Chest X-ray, PA view. Patient: 61 years old, sex F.
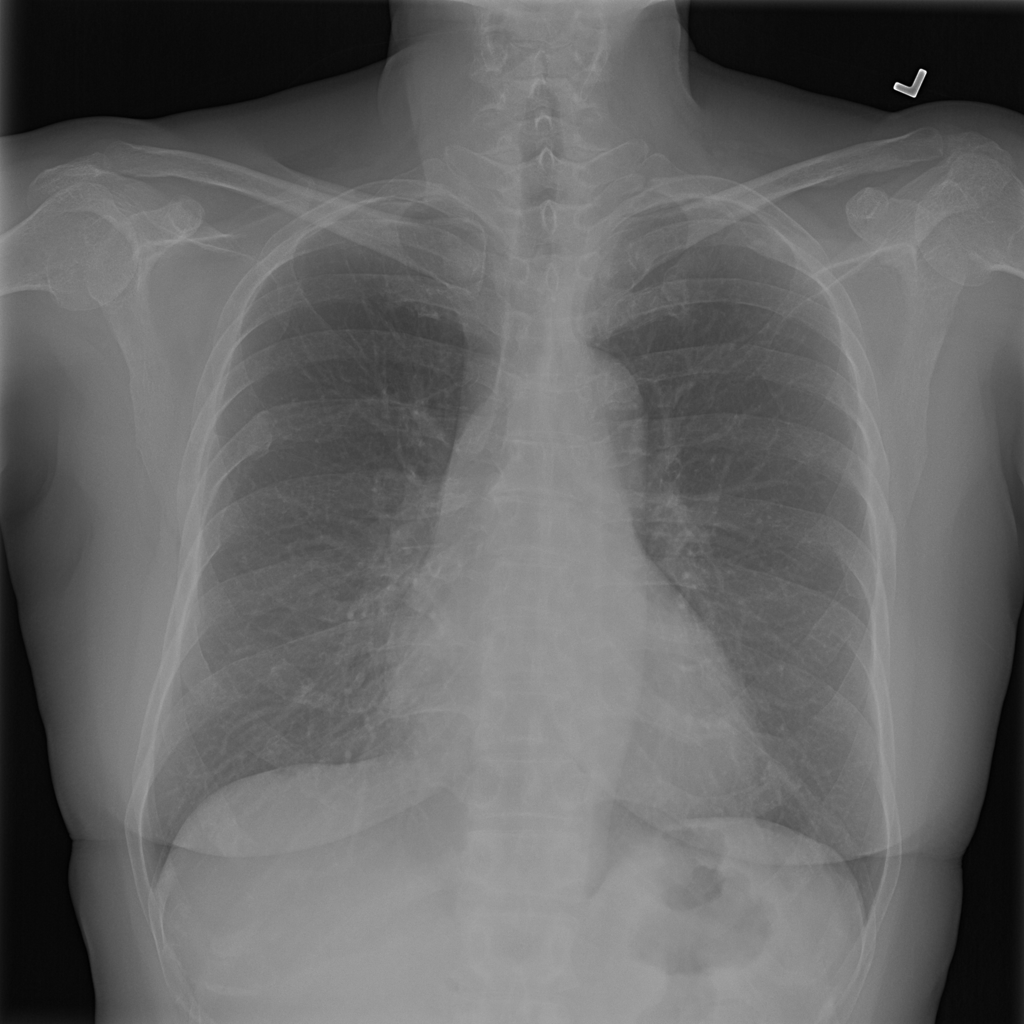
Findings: No Finding